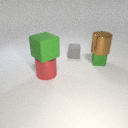
small green metal cube behind large red metal cylinder